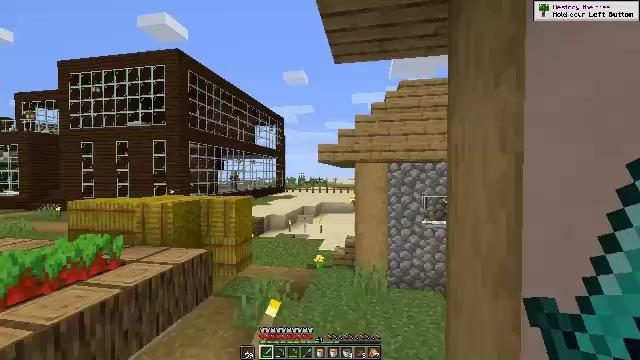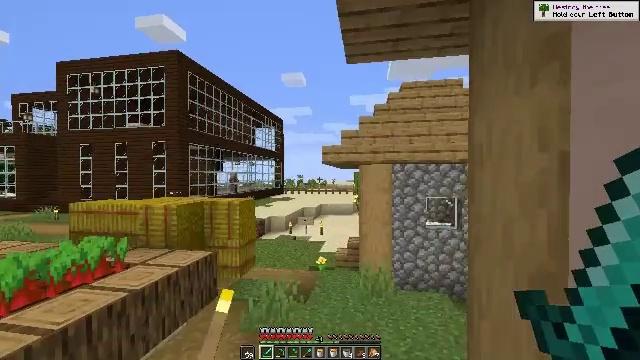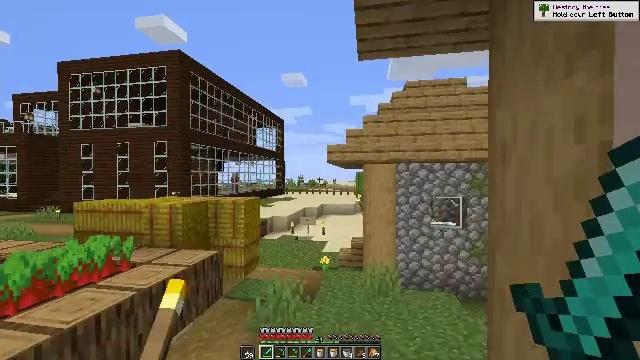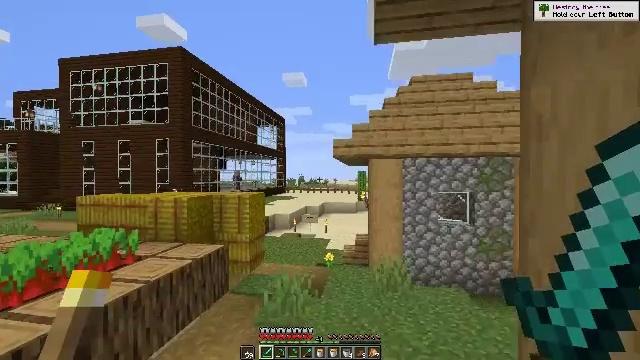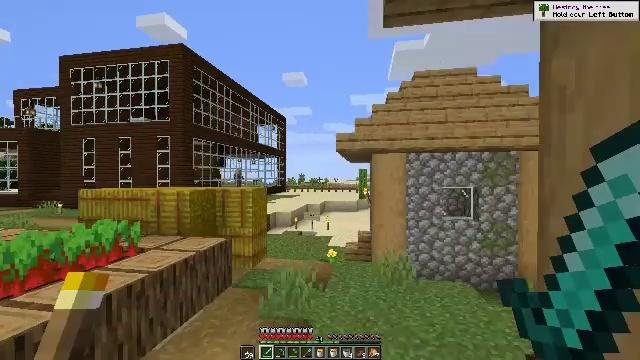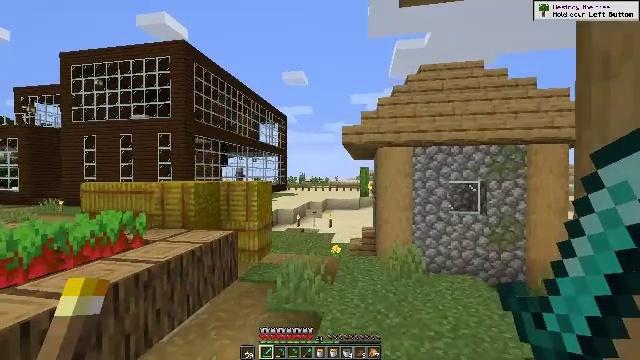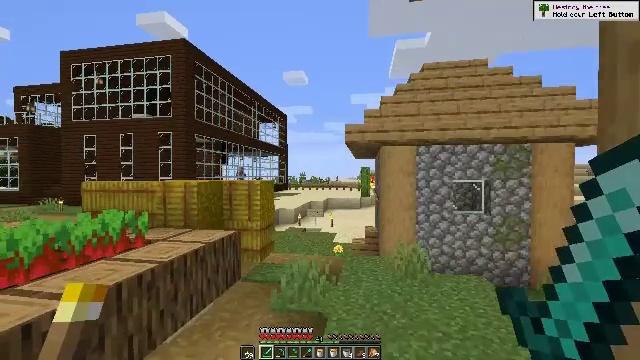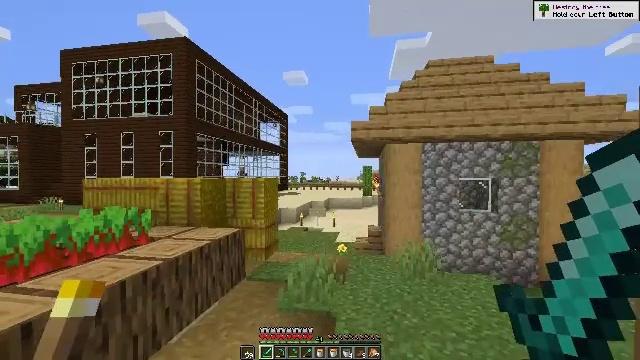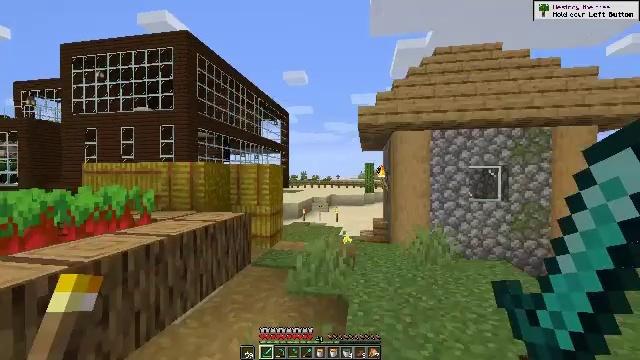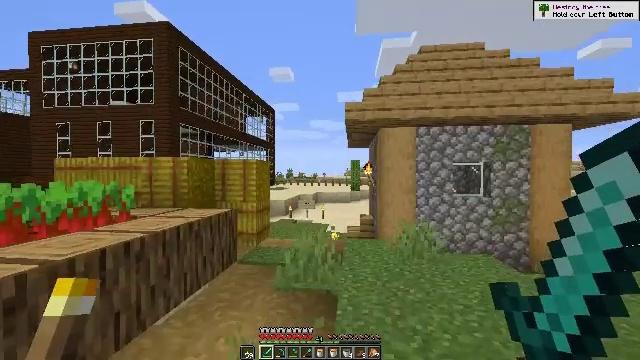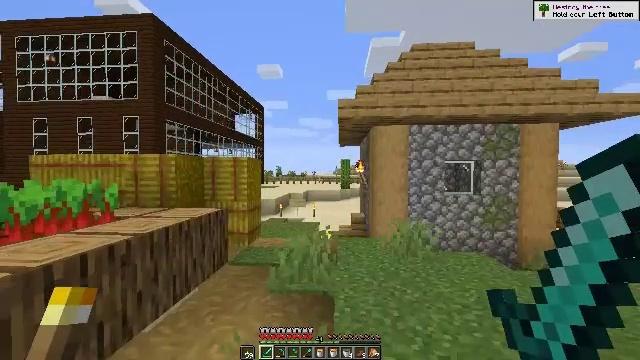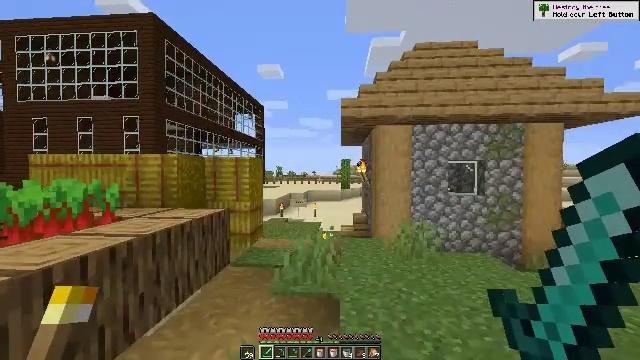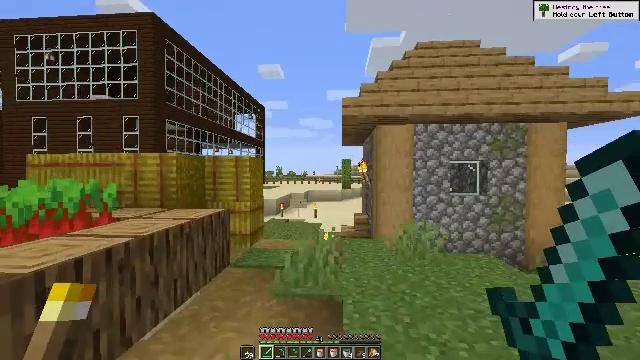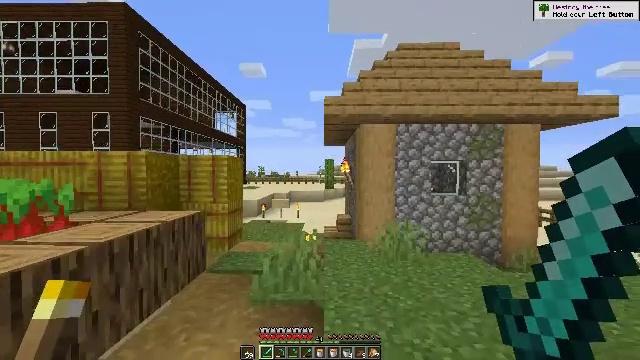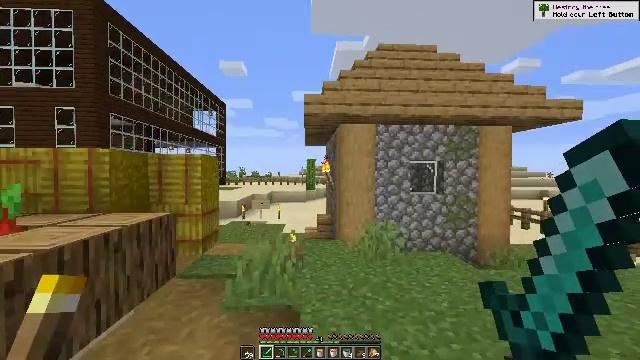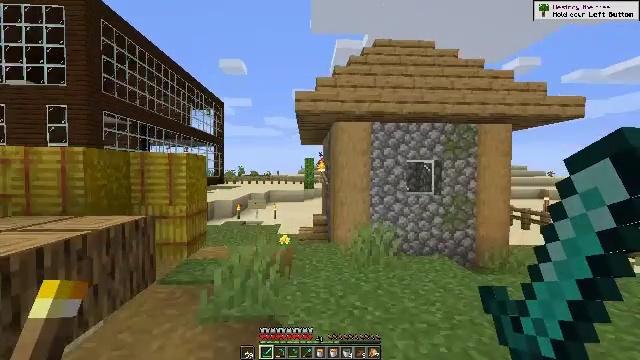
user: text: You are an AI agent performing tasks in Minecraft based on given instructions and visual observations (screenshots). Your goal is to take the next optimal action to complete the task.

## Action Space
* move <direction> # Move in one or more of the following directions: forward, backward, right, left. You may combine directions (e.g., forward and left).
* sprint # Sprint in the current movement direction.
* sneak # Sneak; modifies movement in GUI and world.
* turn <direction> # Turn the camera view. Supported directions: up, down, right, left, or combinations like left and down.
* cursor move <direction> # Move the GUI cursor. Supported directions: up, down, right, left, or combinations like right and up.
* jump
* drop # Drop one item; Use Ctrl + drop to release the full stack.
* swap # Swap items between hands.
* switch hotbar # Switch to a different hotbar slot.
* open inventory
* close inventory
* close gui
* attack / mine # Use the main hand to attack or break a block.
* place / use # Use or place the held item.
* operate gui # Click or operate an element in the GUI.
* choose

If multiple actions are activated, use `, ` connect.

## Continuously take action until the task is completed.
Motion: motion action
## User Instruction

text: Retrieve the torch.
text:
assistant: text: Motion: move left
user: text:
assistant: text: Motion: move forward and move left
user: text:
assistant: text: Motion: move forward and move left
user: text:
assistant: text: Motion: move forward and move left
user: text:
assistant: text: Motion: move forward and move left
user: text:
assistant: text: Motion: move forward and move left
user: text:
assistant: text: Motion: move forward
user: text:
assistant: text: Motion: move forward
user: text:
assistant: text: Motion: turn right
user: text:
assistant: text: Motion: turn right
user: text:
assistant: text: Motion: no_op
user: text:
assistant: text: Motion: move forward
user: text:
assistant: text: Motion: move forward and move right, turn right
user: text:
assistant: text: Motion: move forward and move right, turn right
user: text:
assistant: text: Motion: move forward and move right
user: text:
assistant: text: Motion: move forward and move right
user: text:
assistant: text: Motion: move forward and move right, turn left and down
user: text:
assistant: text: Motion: move forward, turn left
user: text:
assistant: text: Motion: turn left
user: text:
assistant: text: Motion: turn left
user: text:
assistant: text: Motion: no_op
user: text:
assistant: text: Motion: turn right
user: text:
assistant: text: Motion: turn right
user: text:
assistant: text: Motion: turn right and down
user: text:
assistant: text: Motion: turn right and down
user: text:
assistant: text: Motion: turn right
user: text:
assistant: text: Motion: turn right
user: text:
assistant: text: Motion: turn right
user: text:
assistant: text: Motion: move right, turn right
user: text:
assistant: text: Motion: move back and move right, turn right